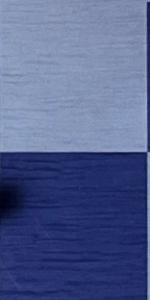
Label: Empty